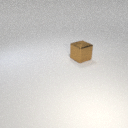
large brown metal cube